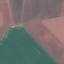
Label: AnnualCrop